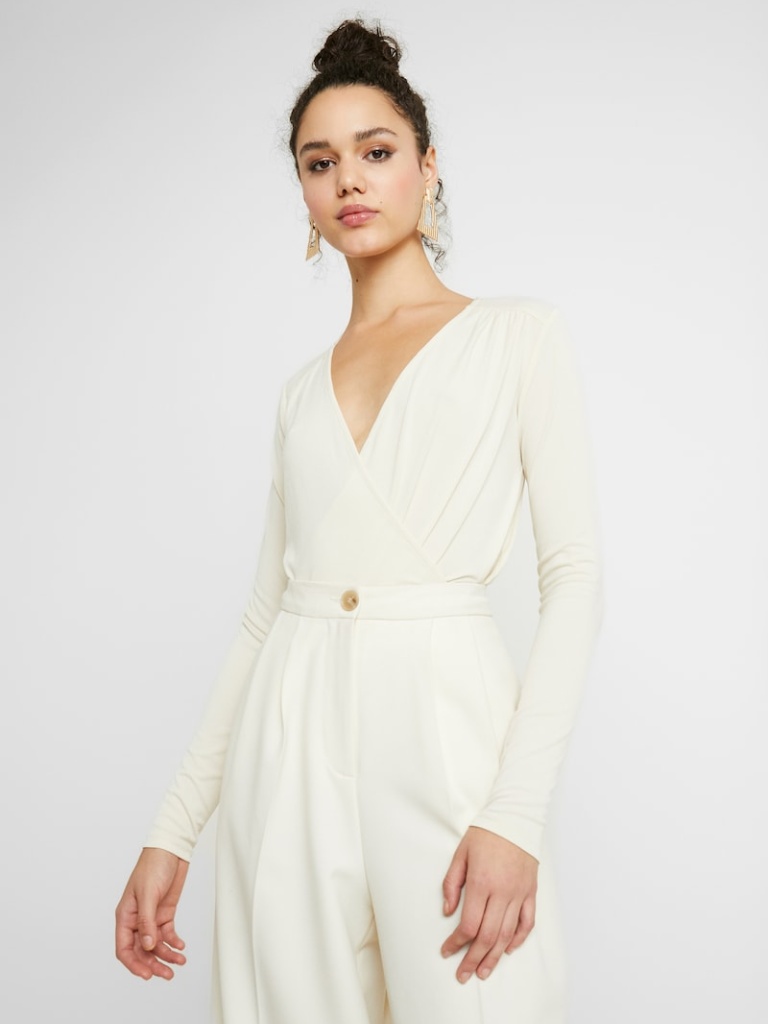
jersey fitted a long-sleeved with the sleeves down hip length Fully Tucked in v-neck bodysuit